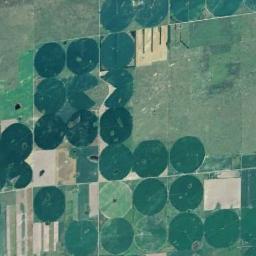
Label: circular_farmland